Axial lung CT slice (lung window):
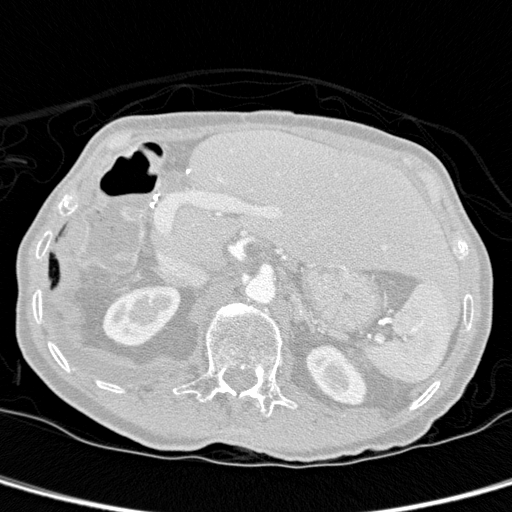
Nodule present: no